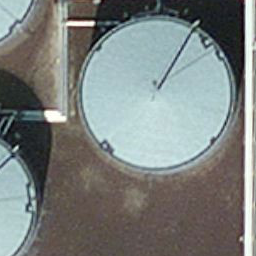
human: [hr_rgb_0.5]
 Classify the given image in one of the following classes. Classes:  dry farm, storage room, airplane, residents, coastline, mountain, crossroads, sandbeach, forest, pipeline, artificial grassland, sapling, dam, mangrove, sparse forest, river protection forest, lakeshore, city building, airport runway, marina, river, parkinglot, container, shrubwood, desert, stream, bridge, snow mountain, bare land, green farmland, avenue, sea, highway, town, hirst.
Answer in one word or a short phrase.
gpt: storage room